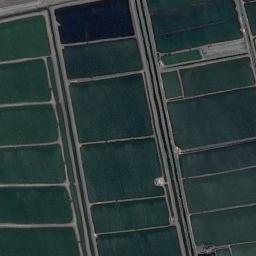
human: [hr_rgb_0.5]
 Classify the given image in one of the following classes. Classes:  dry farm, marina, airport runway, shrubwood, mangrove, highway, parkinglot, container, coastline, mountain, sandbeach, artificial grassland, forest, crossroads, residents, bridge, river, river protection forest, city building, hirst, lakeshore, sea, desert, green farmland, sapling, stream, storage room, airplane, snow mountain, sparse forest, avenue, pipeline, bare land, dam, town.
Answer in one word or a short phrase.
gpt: green farmland